已知椭圆 \(C: \frac{x^2}{a^2} + \frac{y^2}{b^2} = 1\ (a > b > 0)\) 的左右焦点分别为 \(F_1(-1,0)\)、\(F_2(1,0)\)，离心率 \(e = \frac{\sqrt{2}}{2}\)，直线 \(l\) 交椭圆 \(C\) 于 \(A\)、\(B\) 两点，\(O\) 为坐标原点。

\noindent
(1) 求椭圆 \(C\) 的方程；
\noindent
(2) 若 \(l\) 不过 \(O\) 点且不平行于坐标轴，记线段 \(AB\) 的中点为 \(M\)，求证：直线 \(OM\) 的斜率与 \(l\) 的斜率的乘积为定值；
\noindent
(3) 若 \(OA \perp OB\)，求 \(\triangle AOB\) 面积的取值范围。
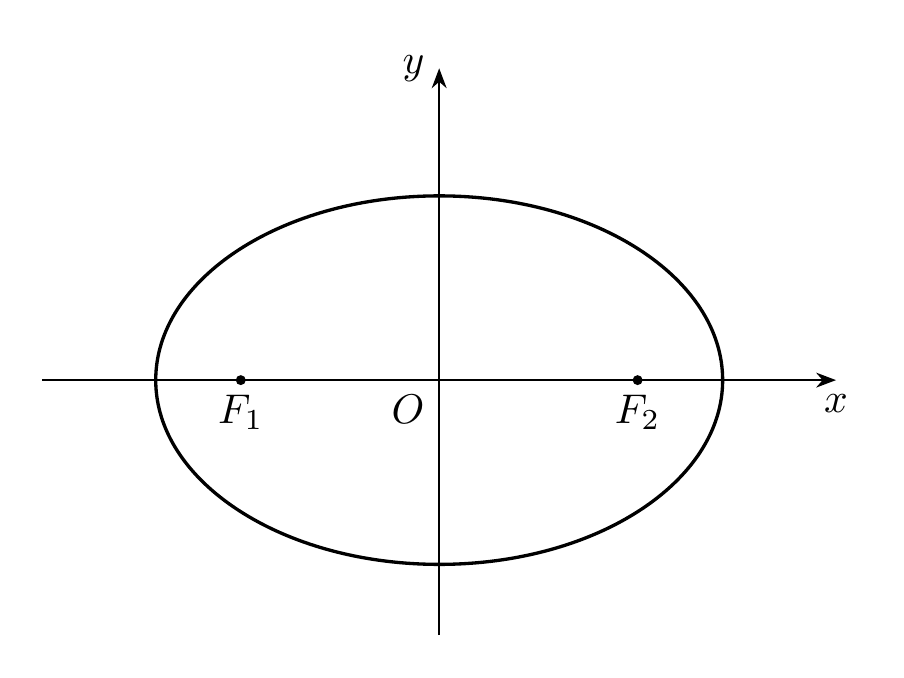
【解答】

\noindent \textbf{【答案】}
\noindent (1) $\frac{x^2}{2} + y^2 = 1$
\noindent (2) 证明见解析
\noindent (3) $\left[ \frac{2}{3}, \frac{\sqrt{2}}{2} \right]$

\vspace{1em}

\noindent \textbf{【知识点】} 椭圆中的定值问题、求椭圆中的最值问题、椭圆中三角形（四边形）的面积、根据离心率求椭圆的标准方程

\vspace{1em}

\noindent \textbf{【分析】}
\noindent (1) 由焦点坐标、离心率首先确定 $c, \frac{c}{a}$ 的值，即可以先得到 $c, a$ 的值，利用平方关系 $a^2 = b^2 + c^2$ 即可求出 $b$ 的值，从而得解。
\noindent (2) 画出图形，若要证明直线 $OM$ 的斜率与 $l$ 的斜率的乘积为定值，只需证明 $k_{OM} \cdot k = \frac{y_M - 0}{x_M - 0} \cdot k$ 为定值，设直线方程为 $y = kx + m$，将其与椭圆方程联立，利用韦达定理以及中点坐标公式即可得证。
\noindent (3) 由题意先根据 $OA \perp OB$ 得到 $3m^2 = 2(k^2 + 1)$，进一步利用弦长公式、点到直线的距离公式得到 $\triangle AOB$ 面积的表达式，从而利用函数的观点即可得解。

\vspace{1em}

\noindent \textbf{【详解】}
\noindent (1) 因为椭圆 $C: \frac{x^2}{a^2} + \frac{y^2}{b^2} = 1 (a > b > 0)$ 的左右焦点分别为 $F_1(-1, 0)$、$F_2(1, 0)$，
所以 $c = 1$，
又因为 $e = \frac{\sqrt{2}}{2} = \frac{c}{a}, a^2 = b^2 + c^2$，
所以 $a^2 = 2, b^2 = c^2 = 1$，
从而椭圆 $C$ 的方程为 $\frac{x^2}{2} + y^2 = 1$。

\noindent (2) 如图所示：

设直线 $l: y = kx + m, (k \neq 0), A(x_1, y_1), B(x_2, y_2)$，
联立 $\begin{cases} \frac{x^2}{2} + y^2 = 1 \\ y = kx + m \end{cases}$，消去 $y$ 得 $(1 + 2k^2)x^2 + 4kmx + 2m^2 - 2 = 0$，
所以 $\Delta = 16k^2m^2 - 8(1 + 2k^2)(m^2 - 1) = 8(1 + 2k^2 - m^2) > 0 \Rightarrow 1 + 2k^2 > m^2$，
由韦达定理有 $x_1 + x_2 = -\frac{4km}{1 + 2k^2}, x_1x_2 = \frac{2m^2 - 2}{1 + 2k^2}$，
从而 $y_1 + y_2 = (kx_1 + m) + (kx_2 + m) = k(x_1 + x_2) + 2m = -\frac{4k^2m}{1 + 2k^2} + 2m = \frac{2m}{1 + 2k^2}$，
所以线段 $AB$ 的中点 $M$ 的坐标为 $\left( \frac{x_1 + x_2}{2}, \frac{y_1 + y_2}{2} \right)$，即 $\left( -\frac{2km}{1 + 2k^2}, \frac{m}{1 + 2k^2} \right)$，
从而直线 $OM$ 的斜率与 $l$ 的斜率的乘积为 $k_{OM} \cdot k = \frac{y_M - 0}{x_M - 0} \cdot k = \frac{\frac{m}{1 + 2k^2}}{-\frac{2km}{1 + 2k^2}} \cdot k = -\frac{1}{2}$，
所以直线 $OM$ 的斜率与 $l$ 的斜率的乘积为定值。

\noindent (3) 由 (2) 可知 $(1 + 2k^2)x^2 + 4kmx + 2m^2 - 2 = 0$，
其中 $a = 1 + 2k^2, x_1 + x_2 = -\frac{4km}{1 + 2k^2}, x_1x_2 = \frac{2m^2 - 2}{1 + 2k^2}, \Delta = 8(1 + 2k^2 - m^2) > 0$，
又直线 $l: y = kx + m, (k \neq 0)$ 上有点 $A(x_1, y_1), B(x_2, y_2)$，
所以 $y_1y_2 = (kx_1 + m)(kx_2 + m) = k^2x_1x_2 + km(x_1 + x_2) + m^2$
$= k^2 \cdot \frac{2m^2 - 2}{1 + 2k^2} - km \cdot \frac{4km}{1 + 2k^2} + m^2 = \frac{m^2 - 2k^2}{1 + 2k^2}$，
若 $OA \perp OB$，则有 $\overrightarrow{OA} \cdot \overrightarrow{OB} = x_1x_2 + y_1y_2 = 0$，即 $x_1x_2 + y_1y_2 = \frac{2m^2 - 2}{1 + 2k^2} + \frac{m^2 - 2k^2}{1 + 2k^2} = 0$，
所以 $3m^2 = 2(k^2 + 1), m^2 = \frac{2(k^2 + 1)}{3}$，此时 $\Delta = 8(1 + 2k^2 - m^2) = \frac{8(4k^2 + 1)}{3} > 0$，

如图所示：

原点 $O$ 到 $AB$ 的距离为 $|OC| = d = \frac{|m|}{\sqrt{1 + k^2}}$，
而 $|AB| = \sqrt{(x_1 - x_2)^2 + (y_1 - y_2)^2} = \sqrt{1 + k^2} \cdot |x_1 - x_2|$
$= \sqrt{1 + k^2} \cdot \left| \frac{-b - \sqrt{\Delta}}{2a} - \frac{-b + \sqrt{\Delta}}{2a} \right| = \sqrt{1 + k^2} \cdot \frac{\sqrt{\Delta}}{|a|}$，
所以 $\triangle AOB$ 面积的表达式为 $S_{\triangle AOB} = \frac{1}{2} |AB| \cdot |OC| = \frac{1}{2} \cdot \sqrt{1 + k^2} \cdot \frac{\sqrt{\Delta}}{|a|} \cdot \frac{|m|}{\sqrt{1 + k^2}} = \frac{|m|\sqrt{\Delta}}{2|a|}$
$= \frac{\sqrt{\frac{2(k^2 + 1)}{3}} \times \sqrt{\frac{8(4k^2 + 1)}{3}}}{2(2k^2 + 1)} = \frac{2\sqrt{(k^2 + 1)(4k^2 + 1)}}{3(2k^2 + 1)}$
$= \frac{2\sqrt{(k^2 + 1)(4k^2 + 1)}}{(4k^2 + 1) + 2(k^2 + 1)} = \frac{2}{\sqrt{\frac{4k^2 + 1}{k^2 + 1}} + 2\sqrt{\frac{k^2 + 1}{4k^2 + 1}}}$，
不妨设 $t = \sqrt{\frac{4k^2 + 1}{k^2 + 1}} = \sqrt{4 - \frac{3}{k^2 + 1}}, k \neq 0$，
因为 $k^2 > 0$，
所以 $k^2 + 1 > 1, \frac{3}{k^2 + 1} < 3, 4 - \frac{3}{k^2 + 1} > 1, 1 < t = \sqrt{4 - \frac{3}{k^2 + 1}} < \sqrt{4} = 2$，
所以 $S_{\triangle AOB} = \frac{2}{t + \frac{2}{t}} = f(t), (1 < t < 2)$，
由对勾函数单调性以及复合函数单调性可知 $f(t)$ 在 $(1, \sqrt{2})$ 上单调递增，在 $(\sqrt{2}, 2)$ 上单调递减，
所以 $f(t) \le [f(t)]_{\max} = f(\sqrt{2}) = \frac{\sqrt{2}}{2}, f(t) > \min\{f(1), f(2)\} = \min\left\{ \frac{2}{3}, \frac{2}{3} \right\} = \frac{2}{3}$，

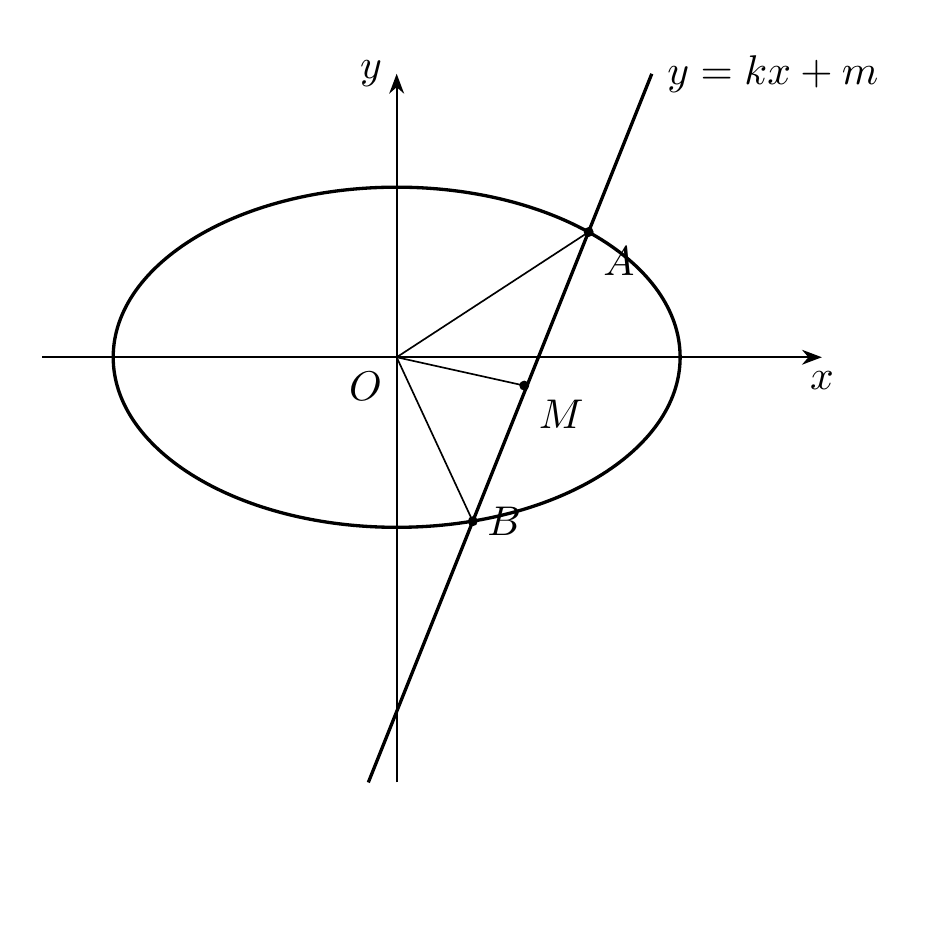
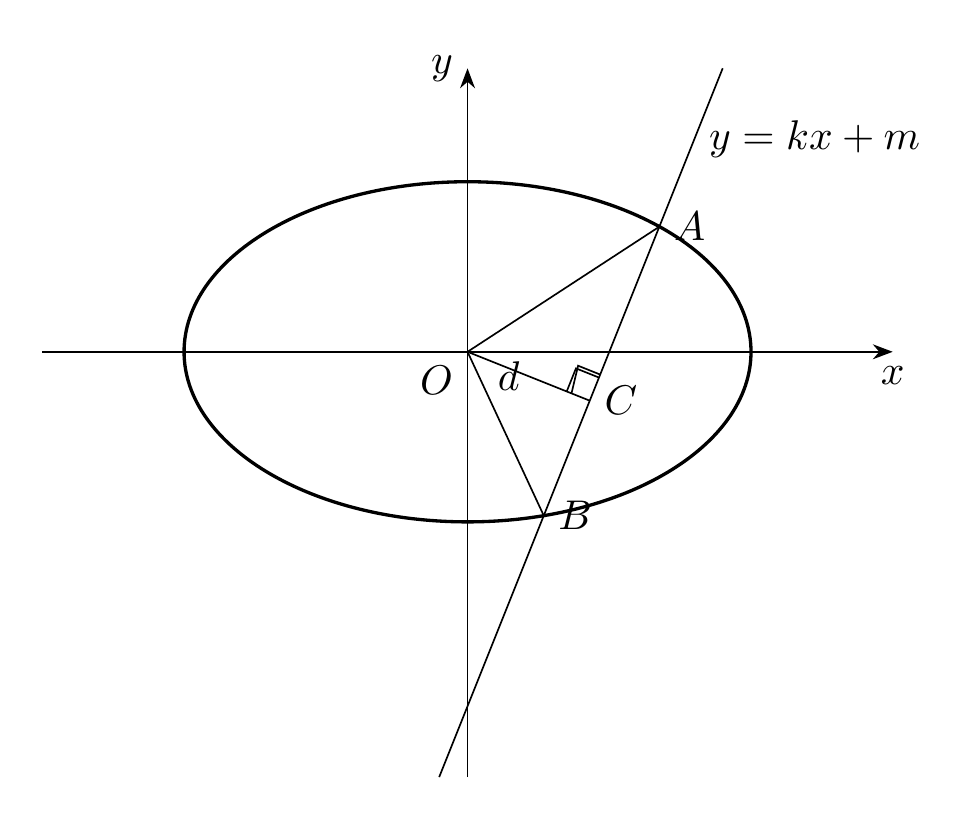